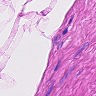
Metastatic tissue present: no